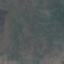
Land use / land cover: HerbaceousVegetation